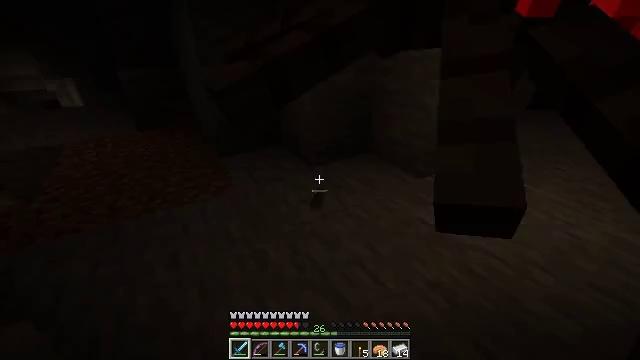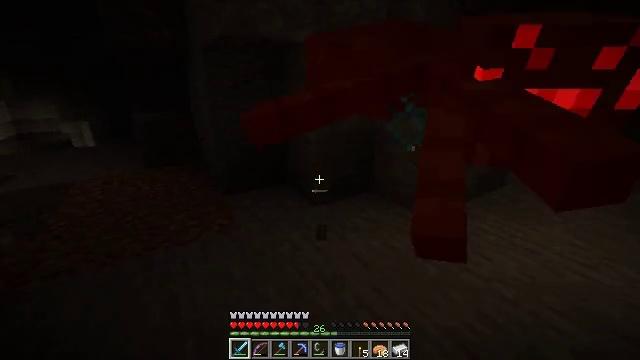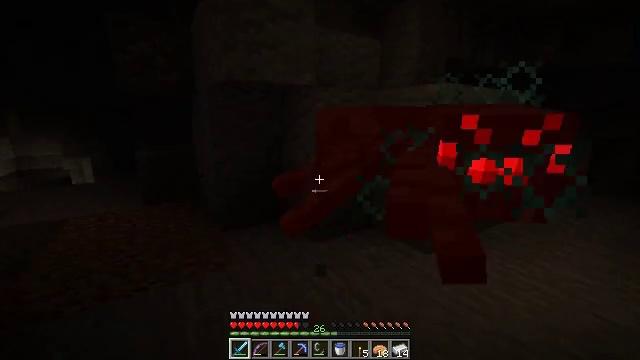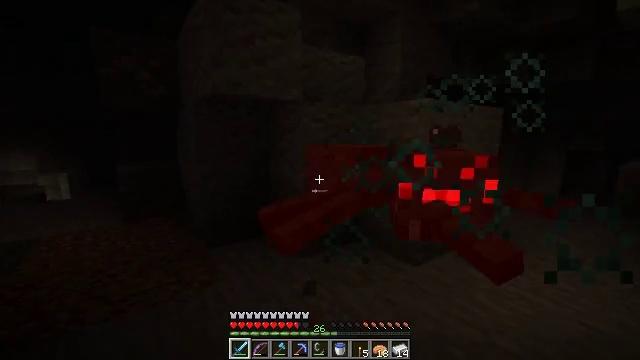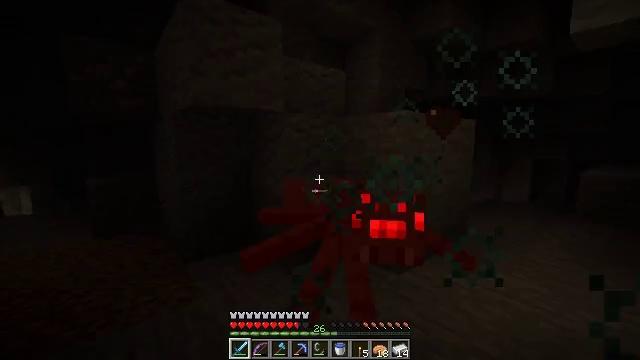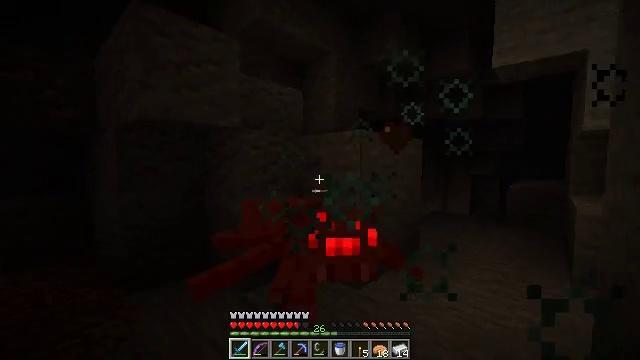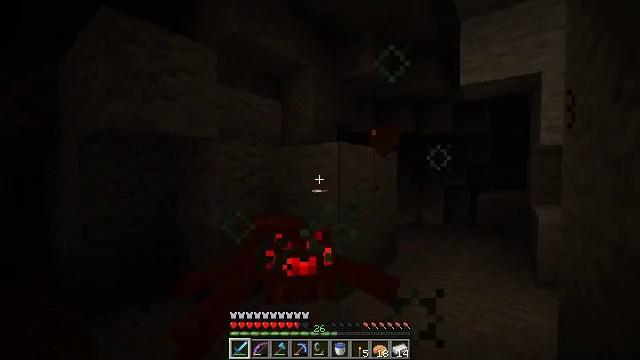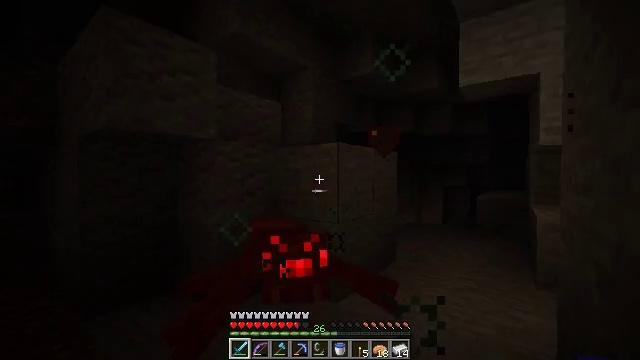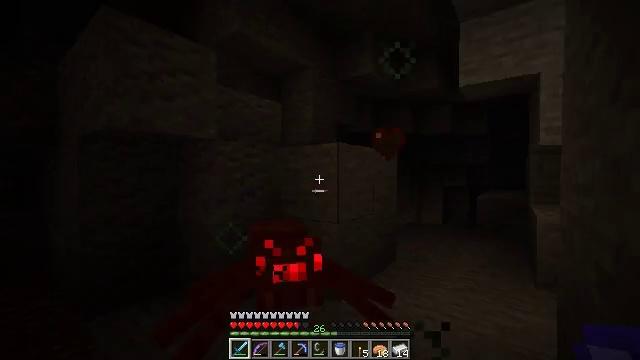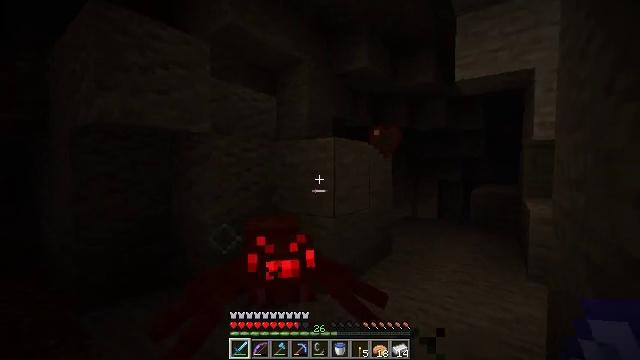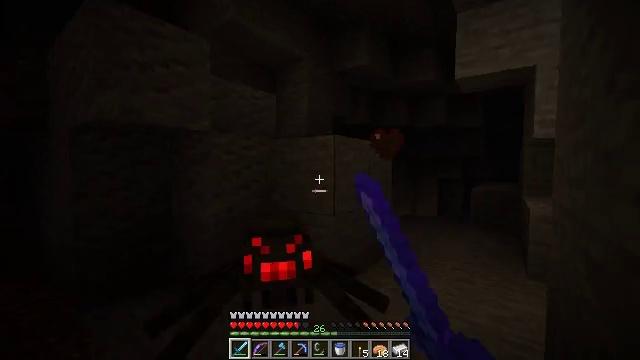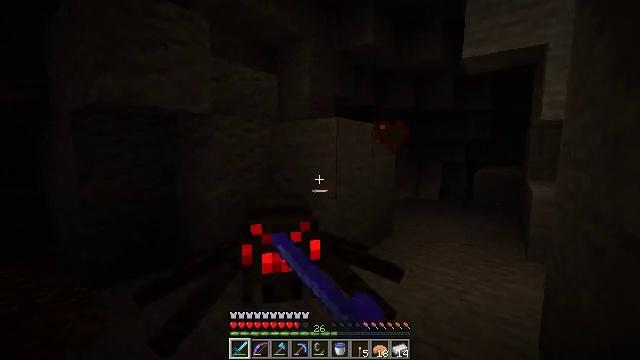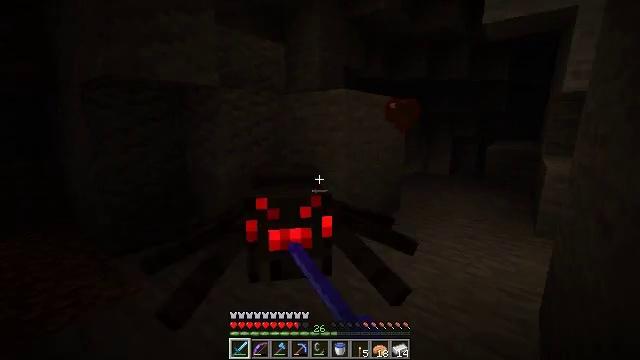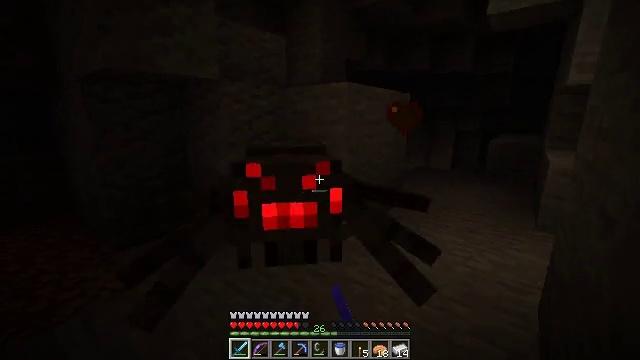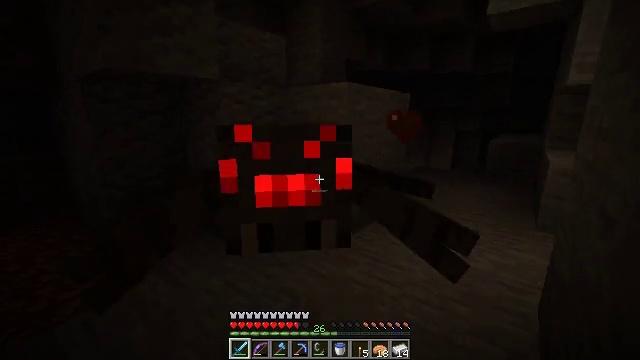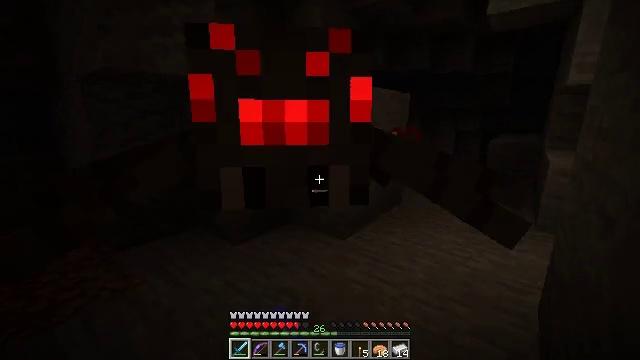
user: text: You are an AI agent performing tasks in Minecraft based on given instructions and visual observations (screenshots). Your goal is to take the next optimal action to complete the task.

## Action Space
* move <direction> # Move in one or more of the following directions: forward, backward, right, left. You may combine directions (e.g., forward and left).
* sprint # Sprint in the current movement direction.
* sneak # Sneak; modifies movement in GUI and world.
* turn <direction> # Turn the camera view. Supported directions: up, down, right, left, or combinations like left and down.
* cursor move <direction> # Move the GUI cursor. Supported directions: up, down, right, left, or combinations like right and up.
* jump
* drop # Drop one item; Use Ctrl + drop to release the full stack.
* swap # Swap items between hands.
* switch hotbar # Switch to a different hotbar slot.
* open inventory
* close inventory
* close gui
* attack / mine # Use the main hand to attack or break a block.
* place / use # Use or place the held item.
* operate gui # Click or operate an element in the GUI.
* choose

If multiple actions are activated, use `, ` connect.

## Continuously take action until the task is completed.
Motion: motion action
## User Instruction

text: Combat the spider.
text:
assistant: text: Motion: turn up
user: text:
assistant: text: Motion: turn up
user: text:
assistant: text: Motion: turn right and up
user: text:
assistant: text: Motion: turn right and up
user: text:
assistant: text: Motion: turn right and up
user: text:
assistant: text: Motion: turn right and up
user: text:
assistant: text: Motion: no_op
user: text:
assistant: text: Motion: no_op
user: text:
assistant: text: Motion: turn down, attack / mine
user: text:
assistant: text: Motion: attack / mine
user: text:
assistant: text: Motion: turn down, attack / mine
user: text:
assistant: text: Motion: turn left and down
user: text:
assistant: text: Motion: turn down
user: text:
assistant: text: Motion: attack / mine
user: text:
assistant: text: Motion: attack / mine
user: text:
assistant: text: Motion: attack / mine
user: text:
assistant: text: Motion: no_op
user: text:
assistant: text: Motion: no_op
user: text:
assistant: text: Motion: no_op